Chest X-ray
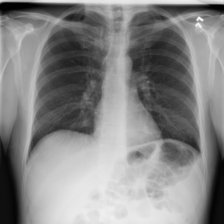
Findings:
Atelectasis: positive
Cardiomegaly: negative
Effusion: negative
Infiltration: positive
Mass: negative
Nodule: negative
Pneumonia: negative
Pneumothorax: negative
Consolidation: negative
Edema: negative
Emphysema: negative
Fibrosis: negative
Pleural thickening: negative
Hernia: negative